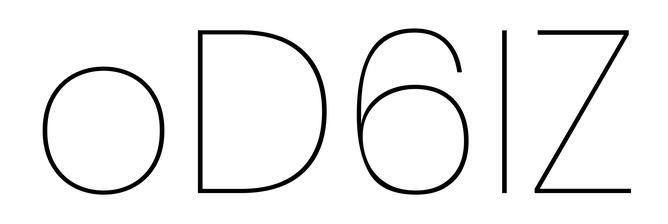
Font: Poppins-Thin